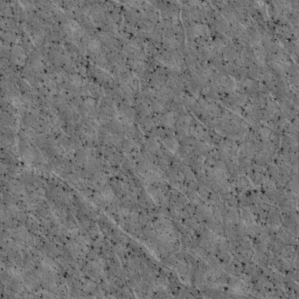
Label: non_frost